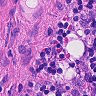
Metastatic tissue present: no